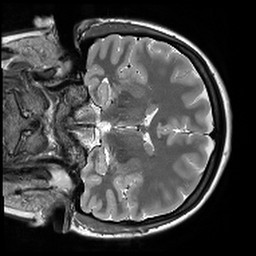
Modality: T2starw
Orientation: coronal
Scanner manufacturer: siemens
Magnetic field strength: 3 T
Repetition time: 9.86 s
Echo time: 0.05 s